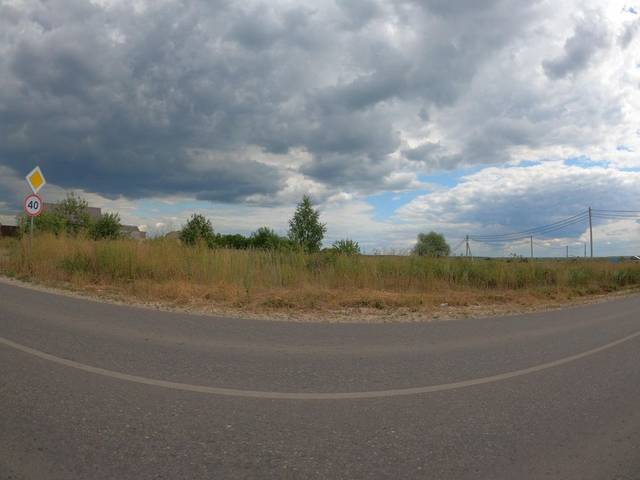
Region: Russia
Coordinates: 55.541, 38.231